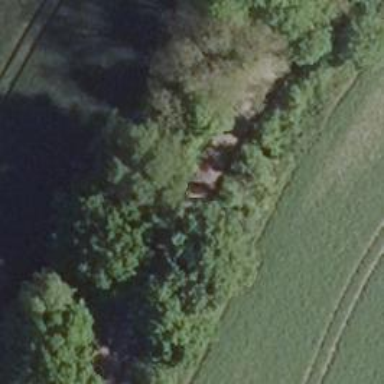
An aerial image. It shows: Row of trees in natural setting.